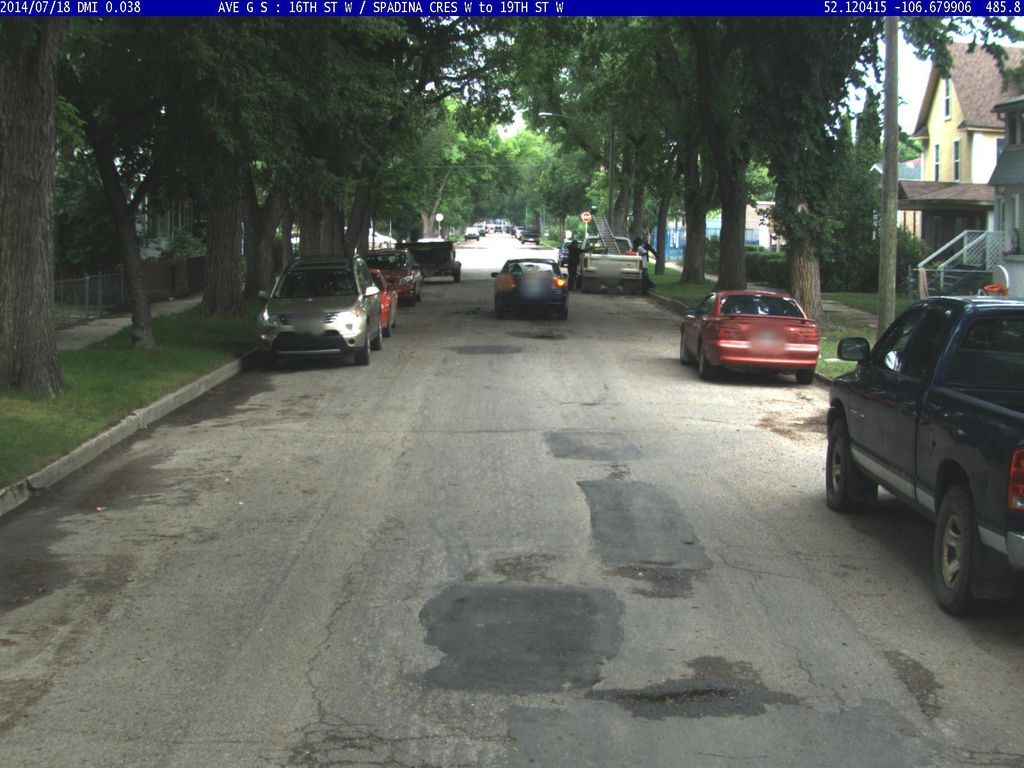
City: saskatoon